Question: I have set up my relationships like below
'''
public function branches()
{
return $this->belongsToMany('Branch', 'branch_user', 'user_id', 'branch_id');
}
public function reservations() {
return $this->hasMany('Reservation');
}
'''
'''
public function users()
{
return $this->belongsToMany('User', 'branch_user', 'branch_id', 'user_id');
}
'''
'''
public function branches() {
return $this->BelongsTo('Branch');
}
'''
A branch has many reservations and a branch belongs to a branch.
Please How can I do the below query
'''
select table_number from reservations r
JOIN branches b
ON b.id = r.branch_id
JOIN branch_staff bs
ON bs.branch_id = b.id
WHERE bs.user_id = 1
'''
using Eloquent?
I have done the above query like this
'''
DB::table('reservations')
->join('branches', 'branches.id', '=', 'reservations.branch_id')
->join('branch_staff', 'branch_staff.branch_id', '=', 'branches.id')
->where ('branch_staff.user_id', '=', Auth::user()->id)
->select('reservations.table_number', 'reservations.active')
->orderBy('reservations.table_number', 'asc')
->get();
'''
using the query builder.

But how can I do this using Eloquent especially when I have define the relationship?
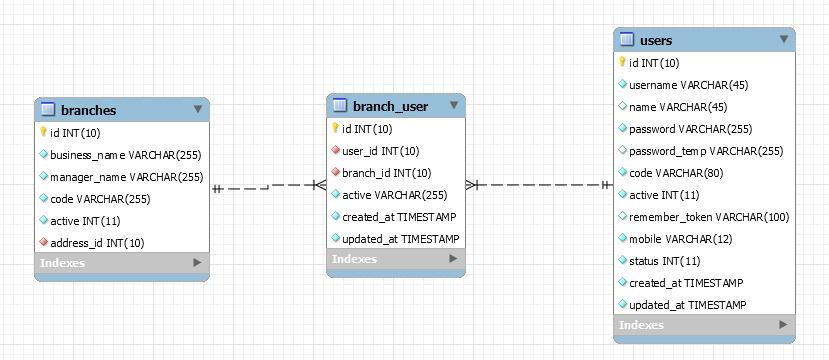
Answer: This Answer wouldn't be possible without @Vokemike
I kept getting collections error with $reservations that was because branches returns a collection so to solved this I had to loop over it and this was how I did it
'''
$user_branch = Auth::user()->branches;
foreach ($user_branch as $branch) {
return $branch->reservations()->orderby('reservations.table_number', 'asc')->lists('table_number');
}
'''